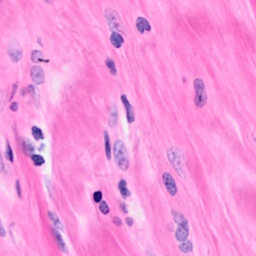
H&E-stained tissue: Breast